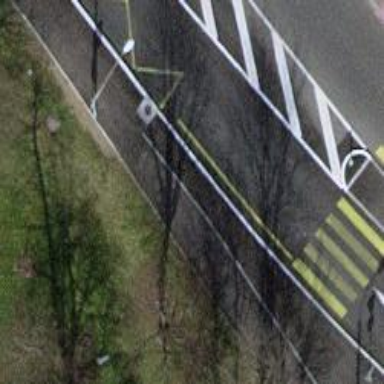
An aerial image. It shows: Asphalt sidewalk leading to public transport platform.